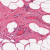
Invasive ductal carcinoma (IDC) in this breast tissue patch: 0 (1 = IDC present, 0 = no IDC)